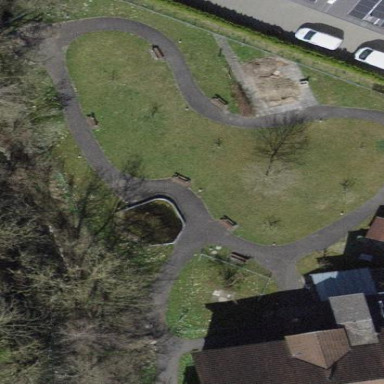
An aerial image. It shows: Garden area designated for leisure land.